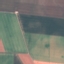
Land use / land cover: AnnualCrop